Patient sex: M
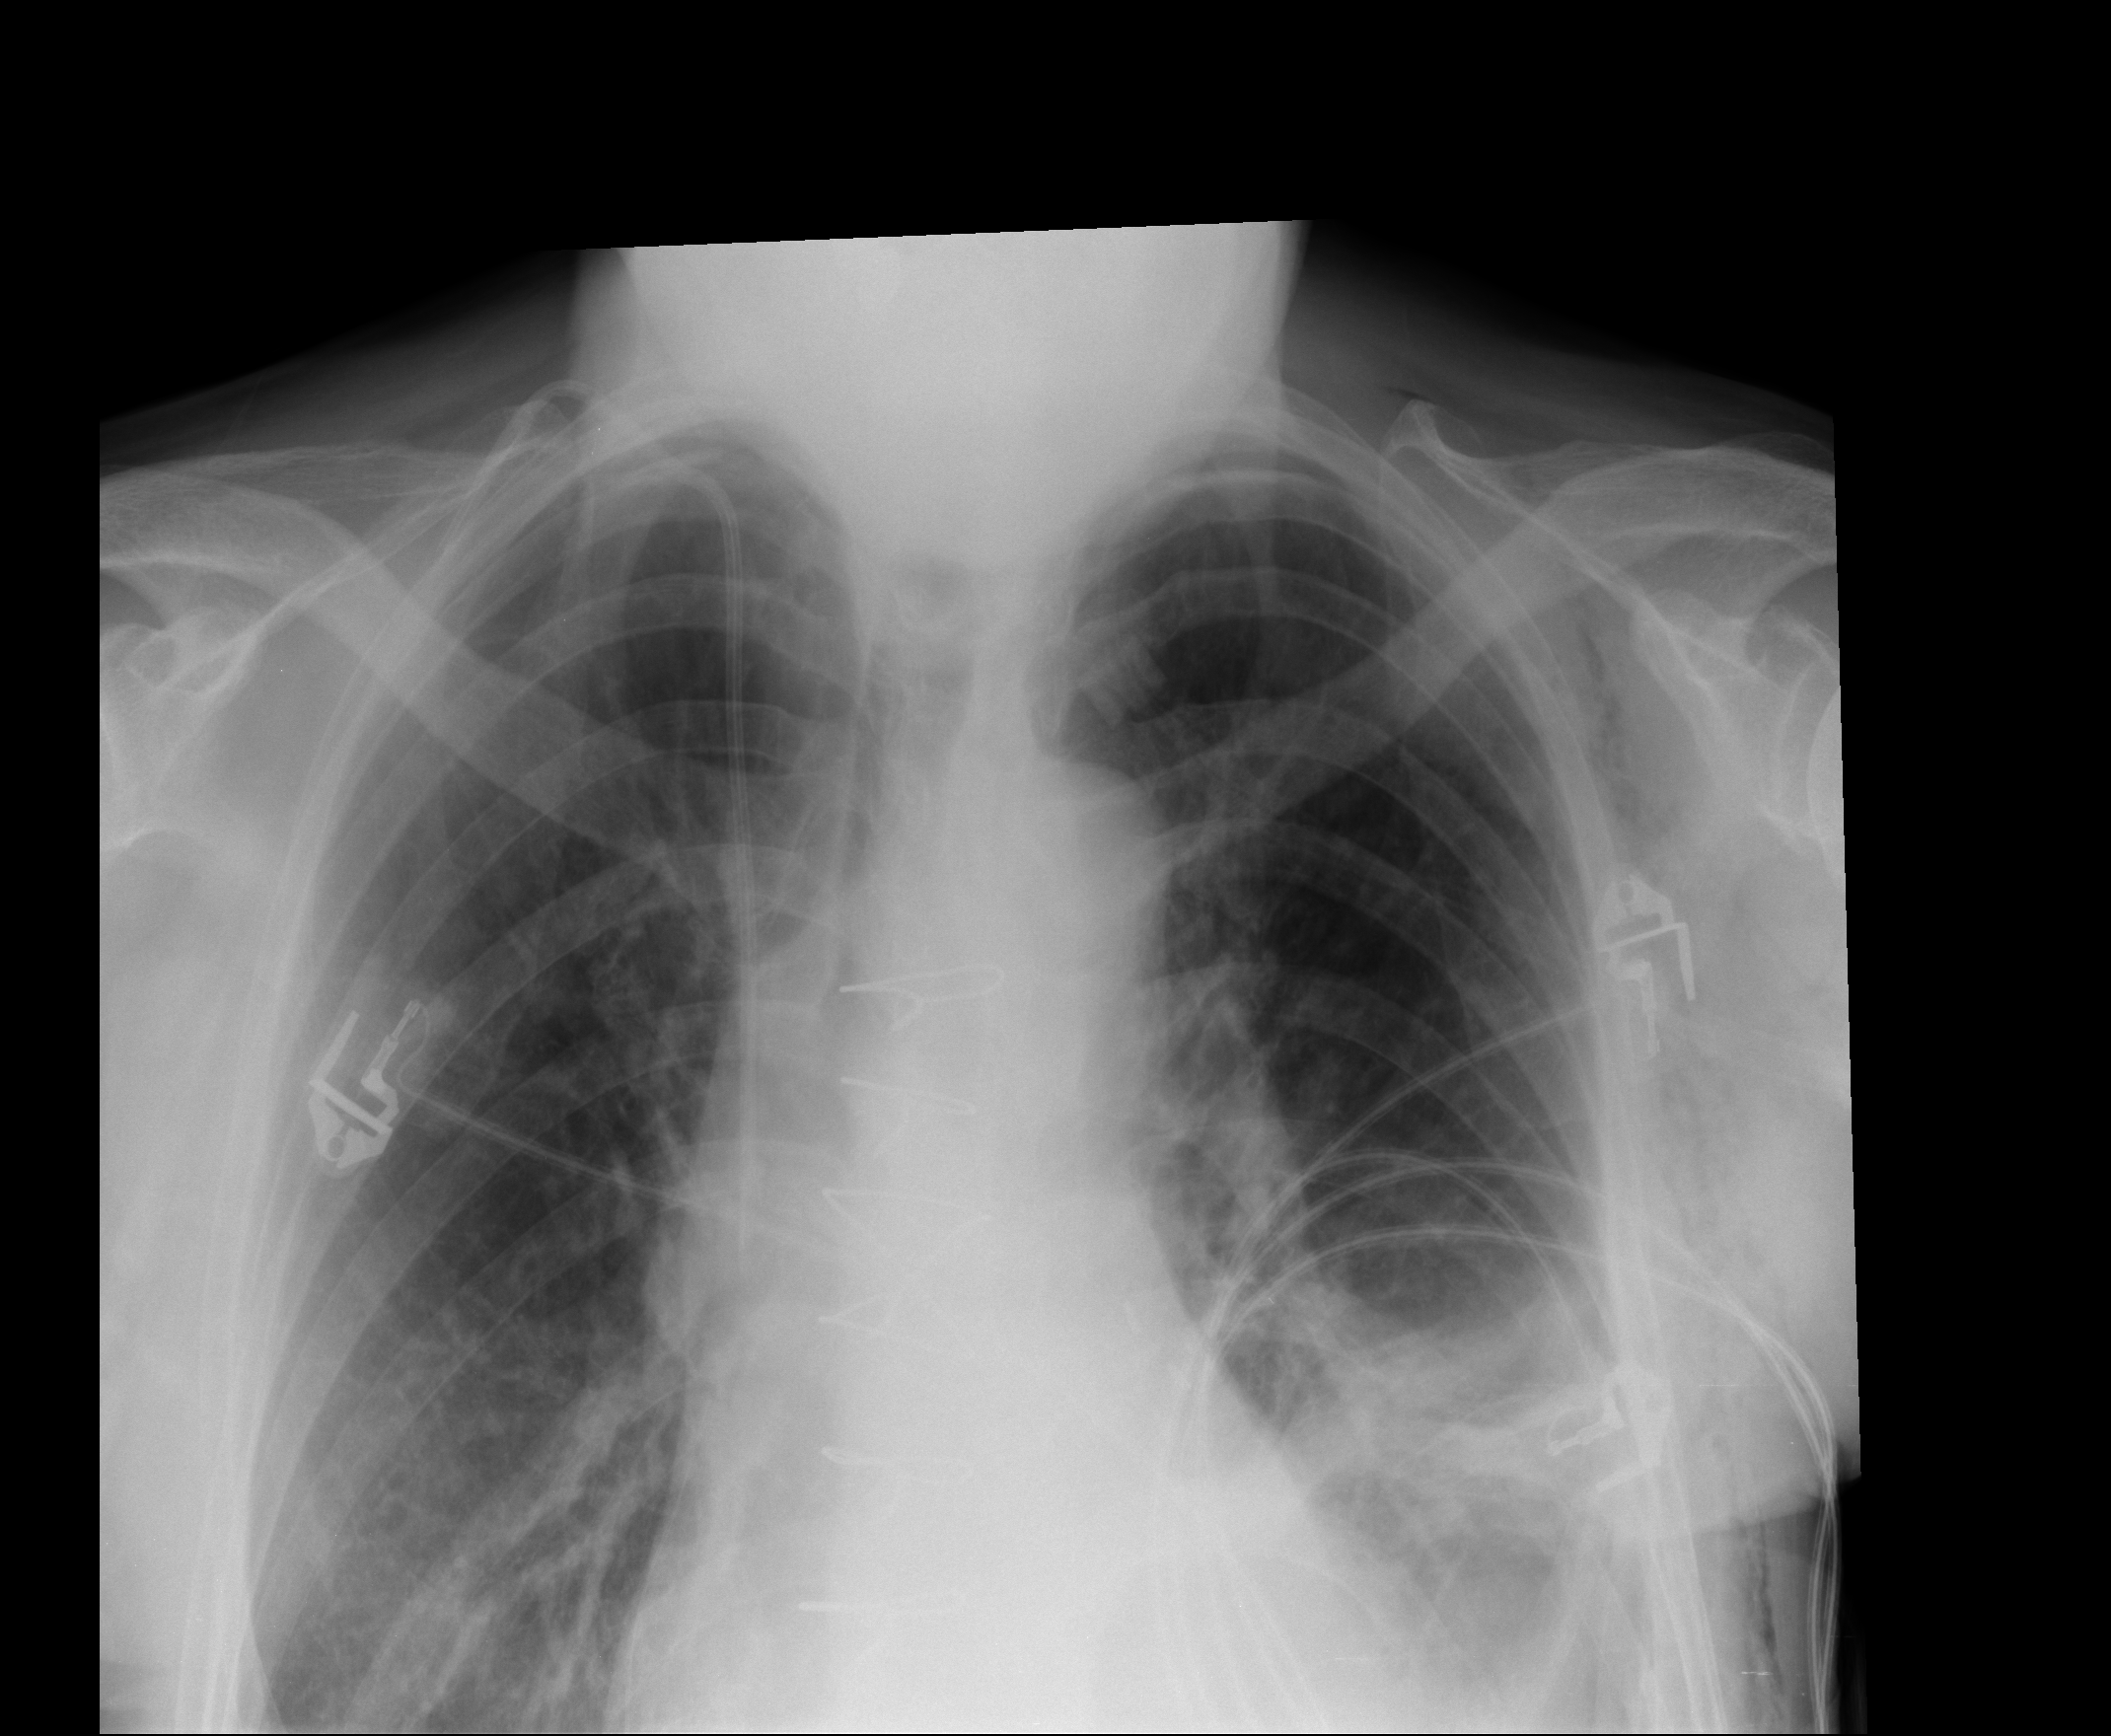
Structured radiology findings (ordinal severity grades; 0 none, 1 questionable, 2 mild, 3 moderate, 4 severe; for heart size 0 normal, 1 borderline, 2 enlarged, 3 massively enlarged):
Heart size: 2
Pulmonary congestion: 1
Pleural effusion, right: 0
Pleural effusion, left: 0
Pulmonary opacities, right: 0
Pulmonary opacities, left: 0
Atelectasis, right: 2
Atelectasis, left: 2